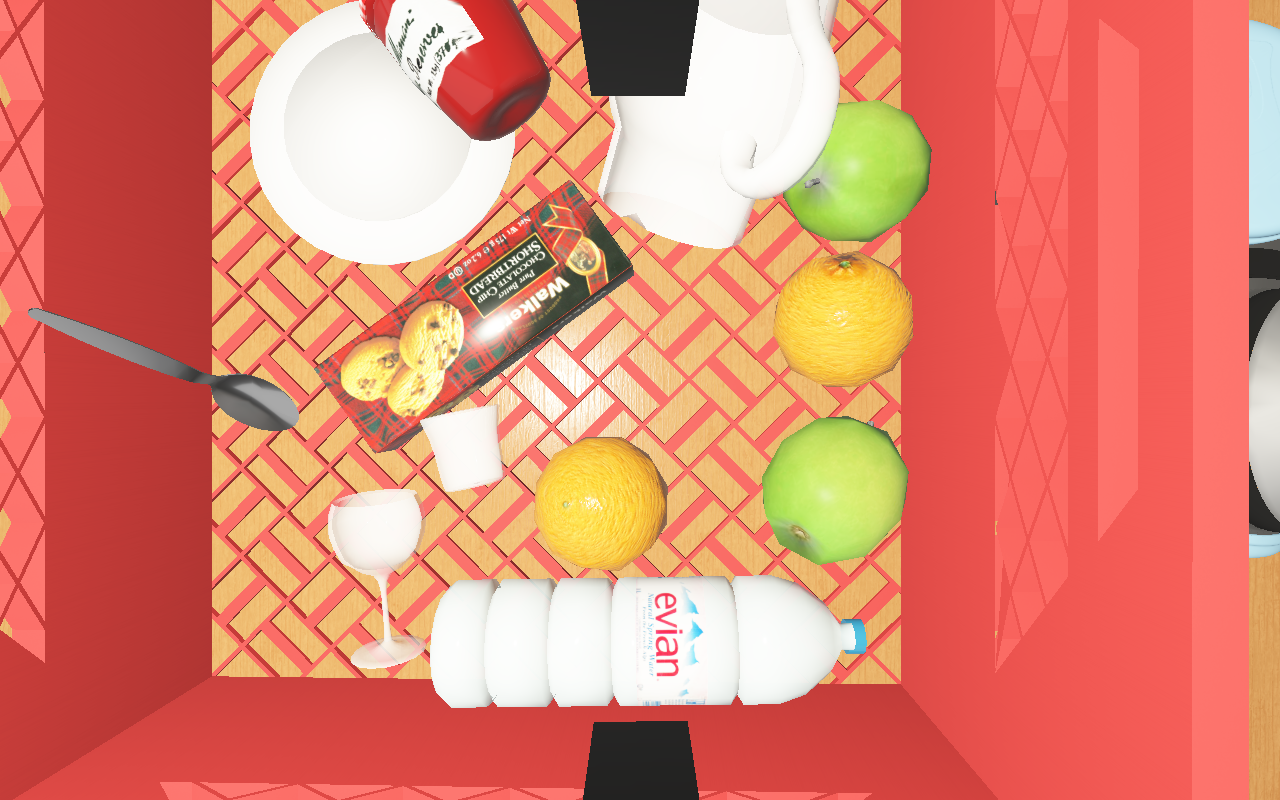
Objects in the scene:
water bottle
apple
apple
orange
glass
cereal box